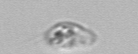
Label: Amoeba